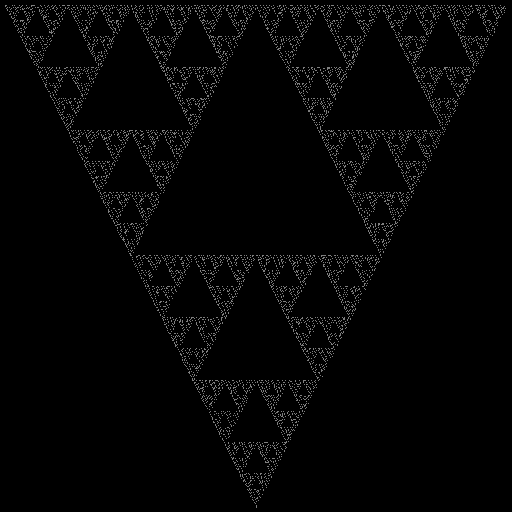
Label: sierpinski_gasket